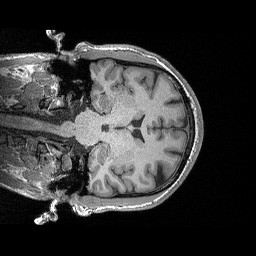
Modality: T1w
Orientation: coronal
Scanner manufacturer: siemens
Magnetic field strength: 3 T
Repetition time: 2.3 s
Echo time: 0.00298 s